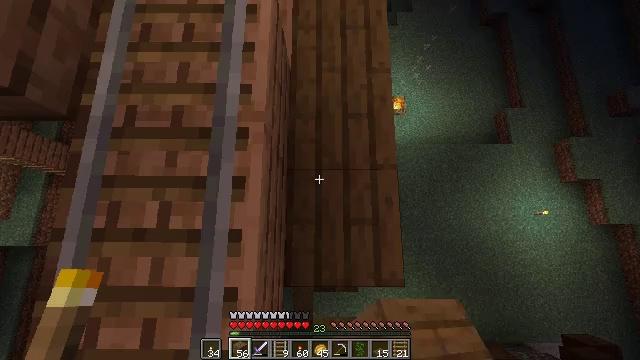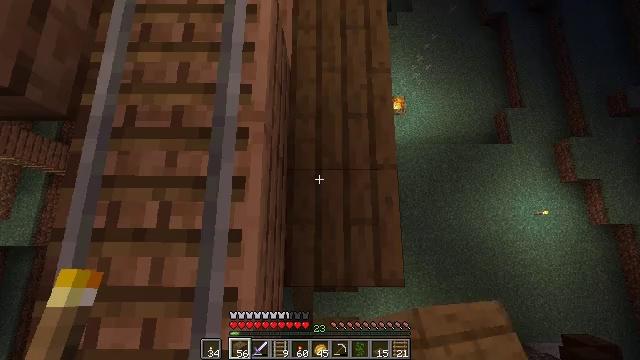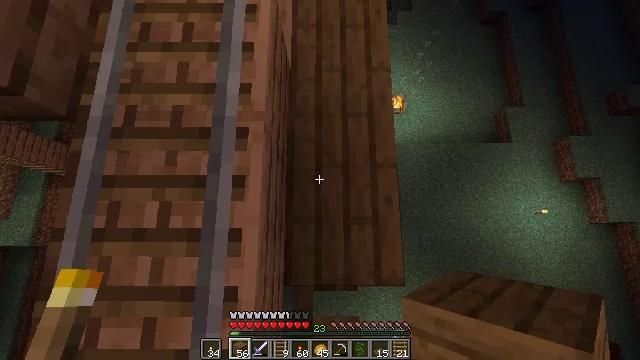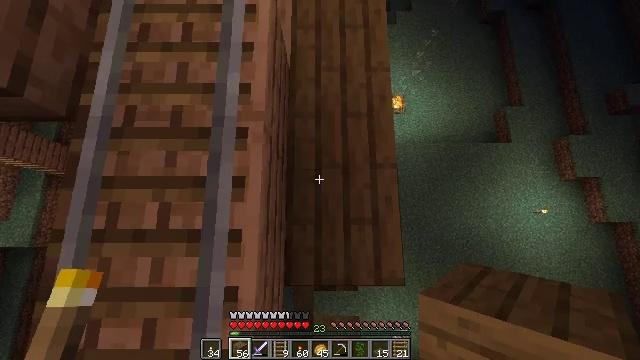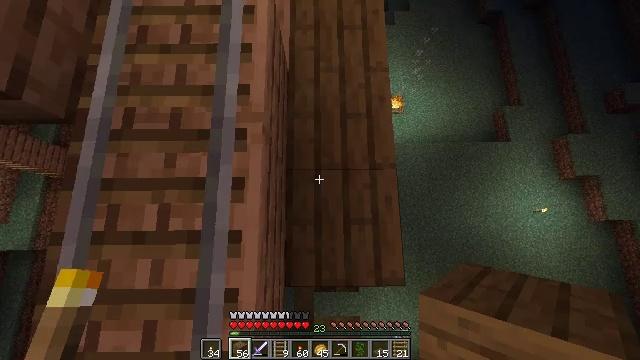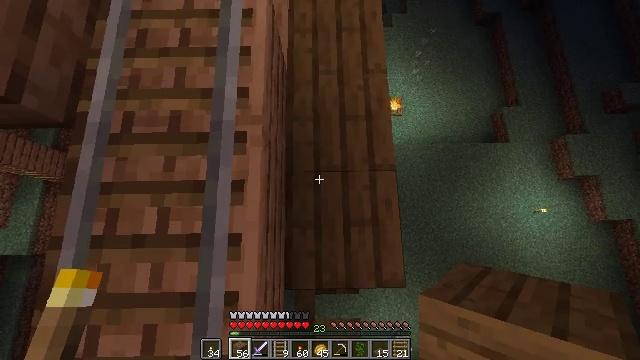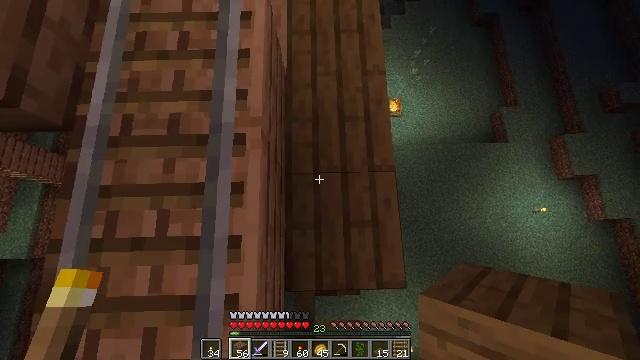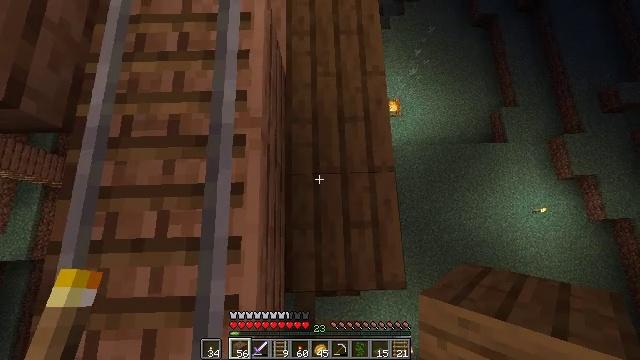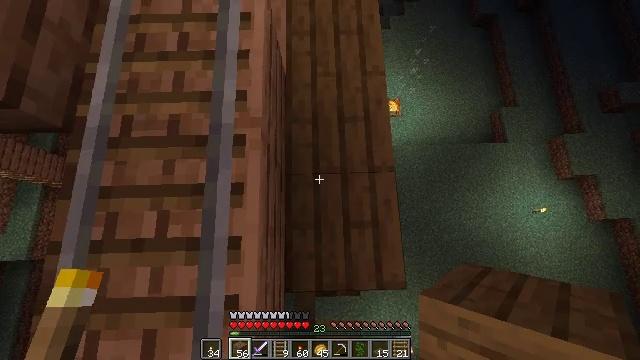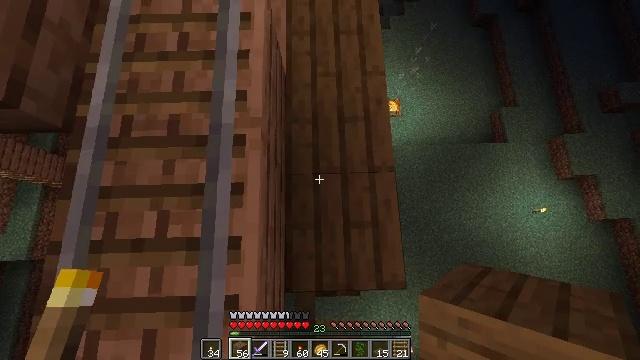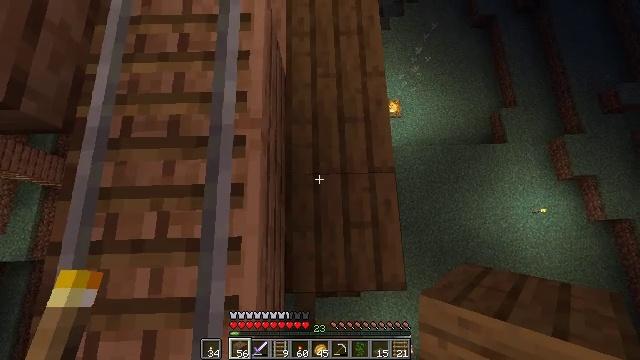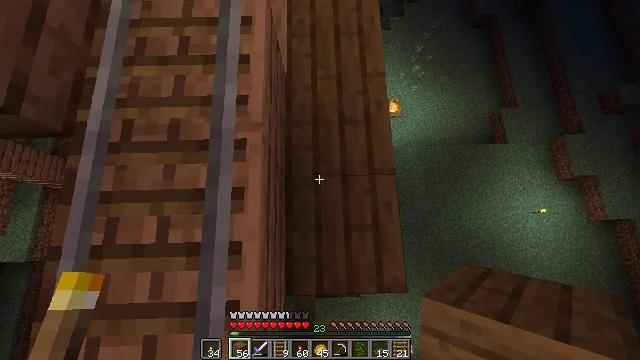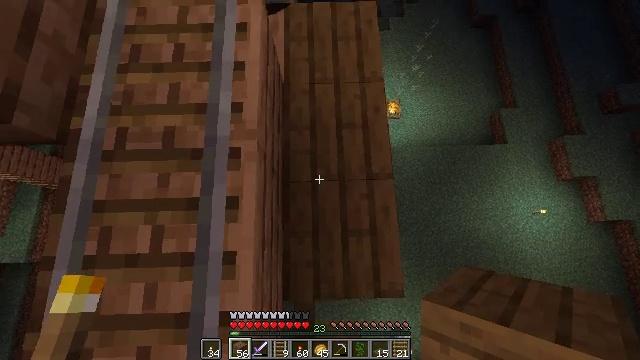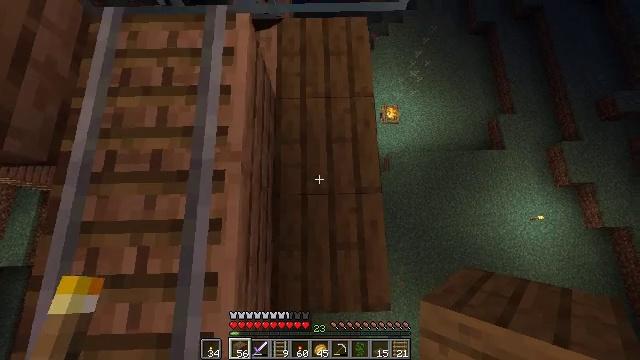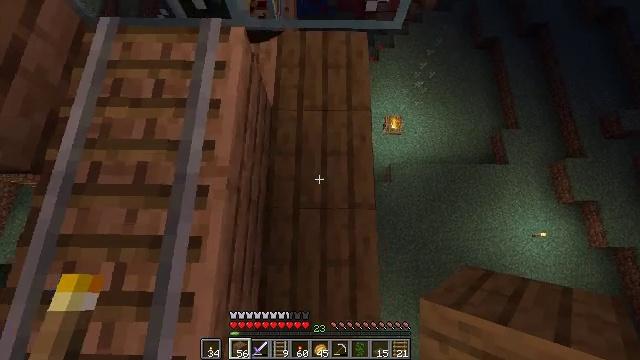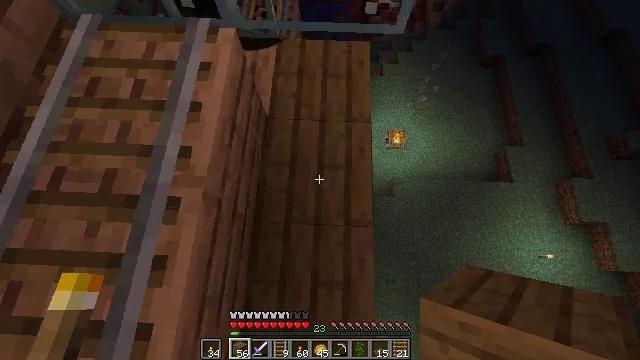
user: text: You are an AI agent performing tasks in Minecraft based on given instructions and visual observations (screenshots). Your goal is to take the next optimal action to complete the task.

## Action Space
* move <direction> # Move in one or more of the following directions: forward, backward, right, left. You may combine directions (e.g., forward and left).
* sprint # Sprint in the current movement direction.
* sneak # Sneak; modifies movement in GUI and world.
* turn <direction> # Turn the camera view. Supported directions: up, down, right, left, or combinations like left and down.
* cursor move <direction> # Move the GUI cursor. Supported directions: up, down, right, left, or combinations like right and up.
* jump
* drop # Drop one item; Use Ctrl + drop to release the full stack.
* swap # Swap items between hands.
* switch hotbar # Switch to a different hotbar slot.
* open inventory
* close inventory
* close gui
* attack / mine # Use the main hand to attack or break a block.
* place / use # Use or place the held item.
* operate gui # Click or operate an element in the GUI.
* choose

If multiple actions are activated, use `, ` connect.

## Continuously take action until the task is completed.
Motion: motion action
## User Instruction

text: Break spruce planks from a structure.
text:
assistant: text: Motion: sneak
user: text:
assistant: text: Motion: sneak
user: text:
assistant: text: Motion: sneak
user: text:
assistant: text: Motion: sneak
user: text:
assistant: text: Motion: sneak
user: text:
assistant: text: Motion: sneak
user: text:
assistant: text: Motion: sneak
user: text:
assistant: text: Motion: sneak
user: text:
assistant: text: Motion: sneak
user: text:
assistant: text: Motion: move right, sneak
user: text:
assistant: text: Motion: move forward and move right, sneak
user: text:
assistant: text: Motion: move forward and move right
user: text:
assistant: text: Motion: move forward and move right
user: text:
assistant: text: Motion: move forward and move right, turn left and up
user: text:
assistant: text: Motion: turn left and up
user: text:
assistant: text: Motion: turn up
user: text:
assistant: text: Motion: turn up
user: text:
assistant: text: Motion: turn up
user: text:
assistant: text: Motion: turn up
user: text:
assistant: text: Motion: turn up
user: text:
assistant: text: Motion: turn up
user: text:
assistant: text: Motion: sneak, turn left and up
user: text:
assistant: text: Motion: sneak, turn left and up
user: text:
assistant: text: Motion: sneak, turn left and up
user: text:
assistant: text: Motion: sneak, turn left and up
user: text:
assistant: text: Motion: sneak
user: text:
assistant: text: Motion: sneak, turn left
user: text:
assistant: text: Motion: sneak, turn left
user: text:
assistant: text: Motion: sneak
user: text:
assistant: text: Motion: sneak